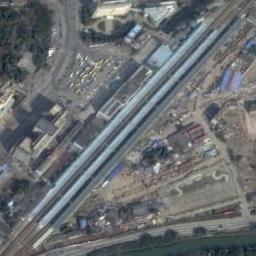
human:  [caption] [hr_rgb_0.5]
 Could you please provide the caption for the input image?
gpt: There are many buildings beside the railway station .

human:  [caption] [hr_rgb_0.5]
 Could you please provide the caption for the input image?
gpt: The railway station with some railways is surrounded by a industrial area .

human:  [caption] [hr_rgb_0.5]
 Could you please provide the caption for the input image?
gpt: The railway station is next to some buildings and trees .

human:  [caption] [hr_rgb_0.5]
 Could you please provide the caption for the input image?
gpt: There is a railway station in the crowded city .

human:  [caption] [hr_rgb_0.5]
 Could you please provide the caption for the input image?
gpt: There are some buildings beside the blue railway station .